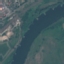
Land use / land cover: River